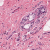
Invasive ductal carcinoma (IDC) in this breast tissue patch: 0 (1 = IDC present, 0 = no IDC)